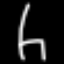
Label: chair